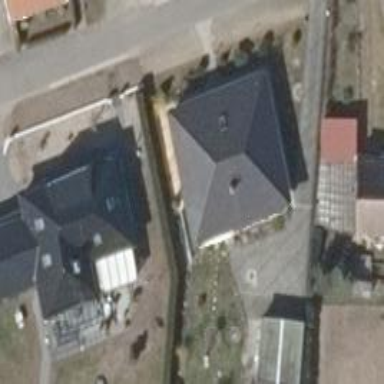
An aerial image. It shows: White house with hipped roof made of black roof tiles.